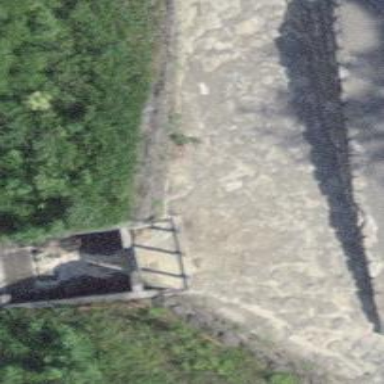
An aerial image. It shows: Retaining wall.